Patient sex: F
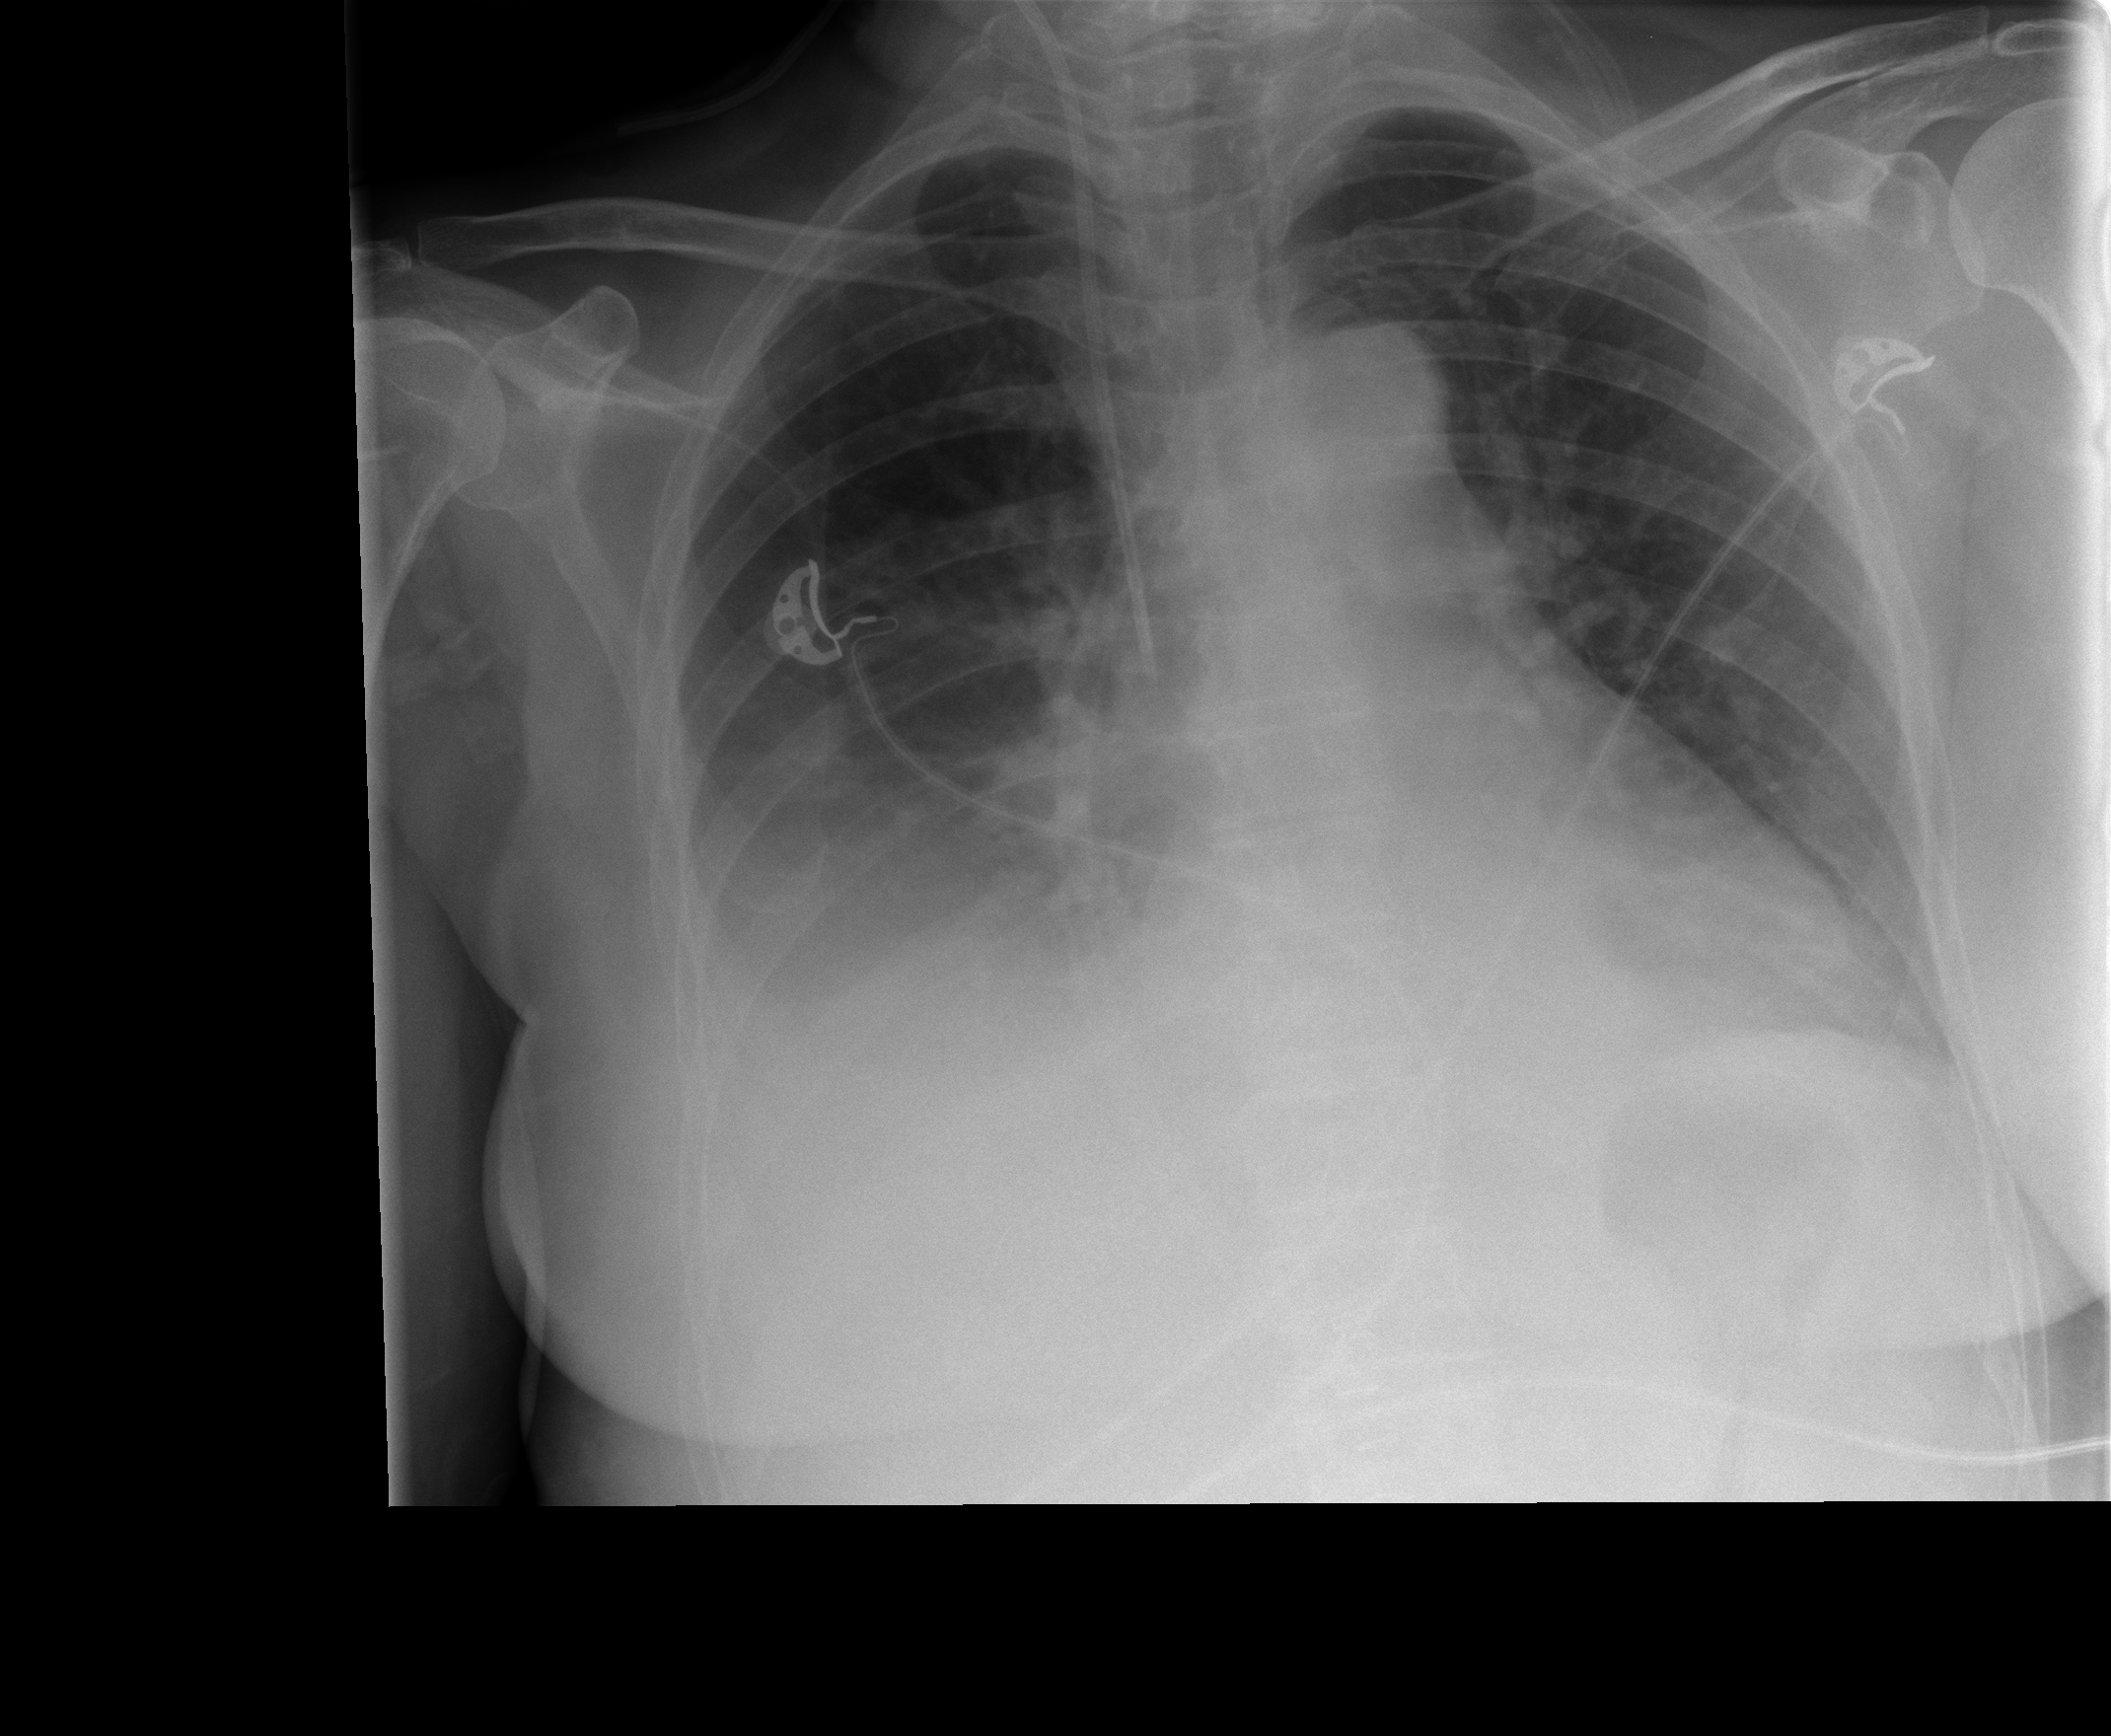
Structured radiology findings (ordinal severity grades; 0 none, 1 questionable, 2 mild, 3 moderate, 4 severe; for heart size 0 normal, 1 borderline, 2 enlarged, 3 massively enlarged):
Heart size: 0
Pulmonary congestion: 2
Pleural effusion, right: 3
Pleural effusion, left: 0
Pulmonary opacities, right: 0
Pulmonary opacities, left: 0
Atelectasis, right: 0
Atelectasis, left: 0